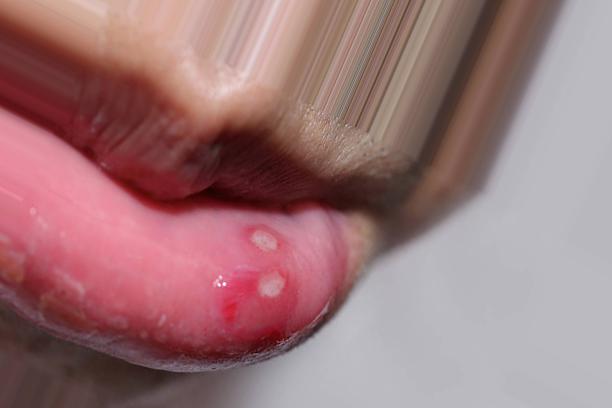
Condition: Mouth Ulcer